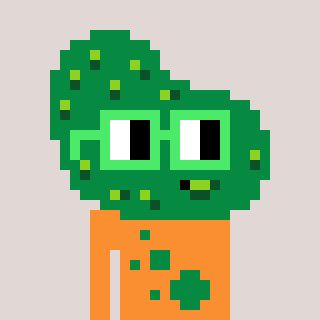
a pixel art character with square light green glasses, a pickle-shaped head and a orange-colored body on a warm background